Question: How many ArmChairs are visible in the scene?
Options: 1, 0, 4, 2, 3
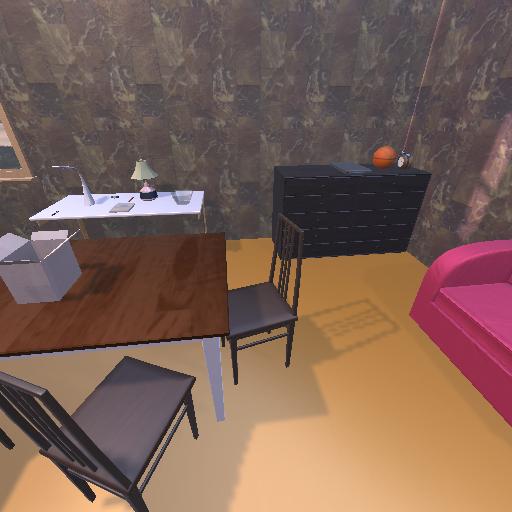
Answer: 1